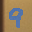
Label: 9